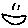
Label: smiley face